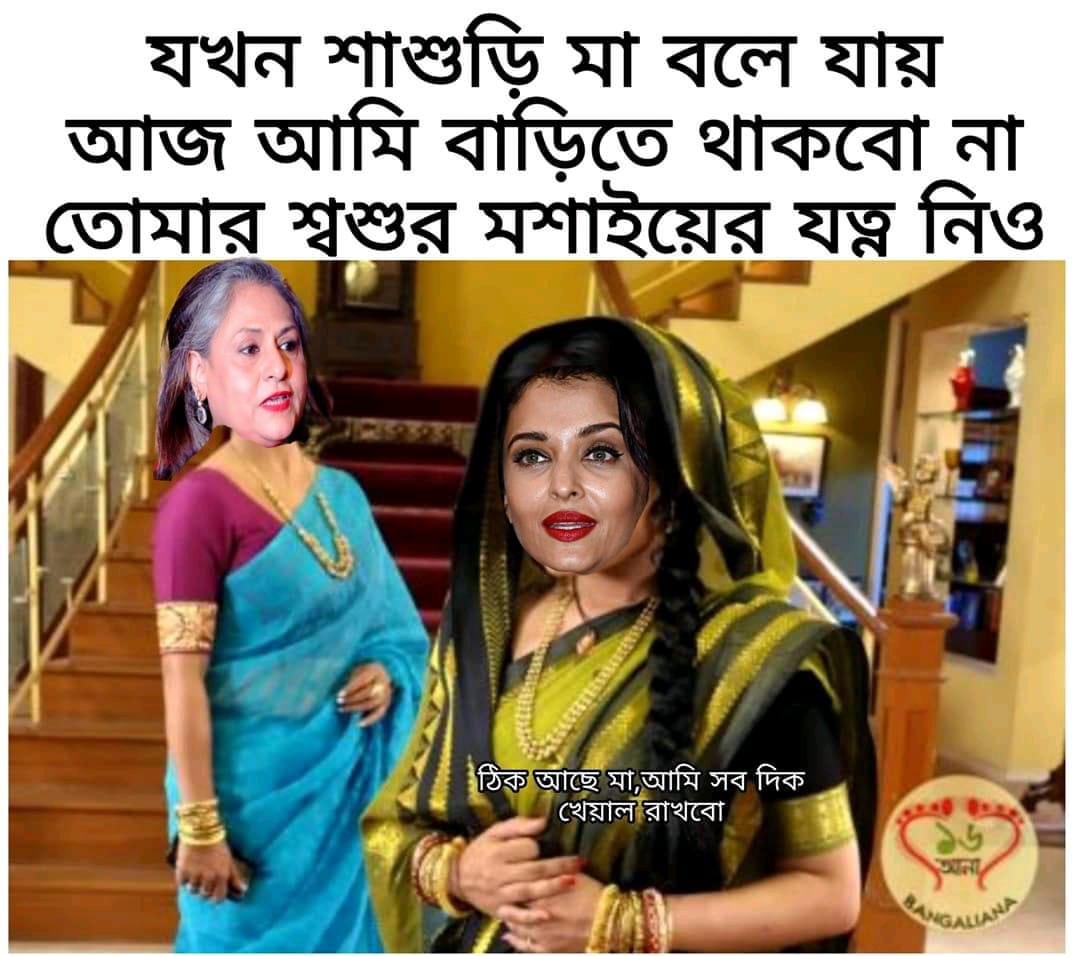
Caption: যখন শাশুড়ি মা বলে যায় আজ আমি বাড়িতে থাকবো না তোমার শশুর মশাইয়ের যত্ন নিও    ঠিক আছে মা, আমি সব দিক খেয়াল রাখবো
Label: hate